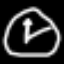
Label: clock